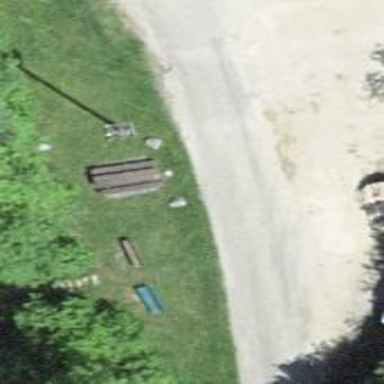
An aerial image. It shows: Bench.